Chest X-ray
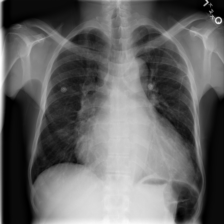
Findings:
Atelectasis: negative
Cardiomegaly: positive
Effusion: negative
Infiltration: negative
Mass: negative
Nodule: negative
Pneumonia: negative
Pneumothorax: negative
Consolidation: negative
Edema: negative
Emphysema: negative
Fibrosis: negative
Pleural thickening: negative
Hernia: negative